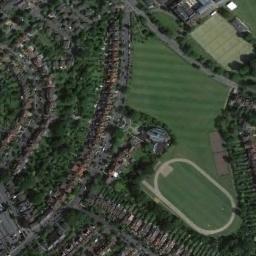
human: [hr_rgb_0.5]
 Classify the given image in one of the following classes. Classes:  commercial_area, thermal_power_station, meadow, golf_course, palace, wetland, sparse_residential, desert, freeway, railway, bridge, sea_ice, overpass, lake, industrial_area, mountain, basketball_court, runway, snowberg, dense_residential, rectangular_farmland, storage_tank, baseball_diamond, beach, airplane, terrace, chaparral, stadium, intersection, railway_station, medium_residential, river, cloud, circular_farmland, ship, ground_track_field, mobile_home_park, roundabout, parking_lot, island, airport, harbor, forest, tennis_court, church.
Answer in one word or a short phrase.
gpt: ground_track_field